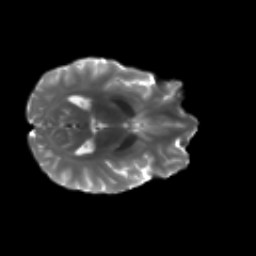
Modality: T2w
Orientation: axial
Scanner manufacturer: siemens
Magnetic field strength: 3 T
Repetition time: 4.16 s
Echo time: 0.0806 s